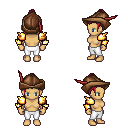
a pixel art fantasy rpg character, female body template, human, tanned skin, gold arm armor, white pants, ruby red short topknot hairstyle, leather cap, four views (front, back, left, right), 2x2 character sprite sheet, small pixel art, hard edges, no anti-aliasing